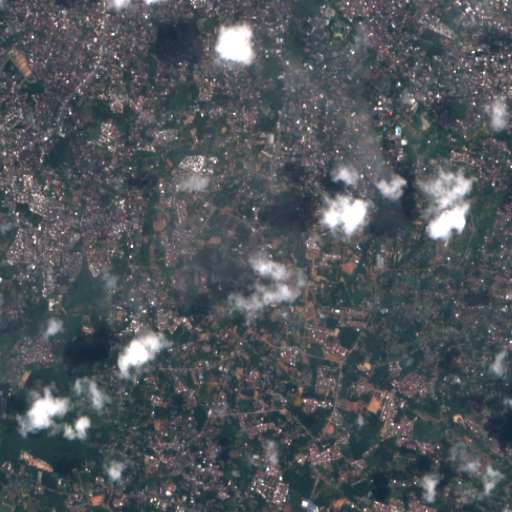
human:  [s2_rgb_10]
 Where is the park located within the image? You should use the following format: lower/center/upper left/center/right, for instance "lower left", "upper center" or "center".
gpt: There is no park in the image.